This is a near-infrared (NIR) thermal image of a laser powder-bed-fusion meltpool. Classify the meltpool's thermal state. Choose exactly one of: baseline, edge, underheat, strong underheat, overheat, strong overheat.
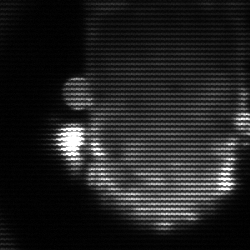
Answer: baseline